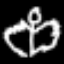
Label: angel